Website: bh-photo
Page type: payment
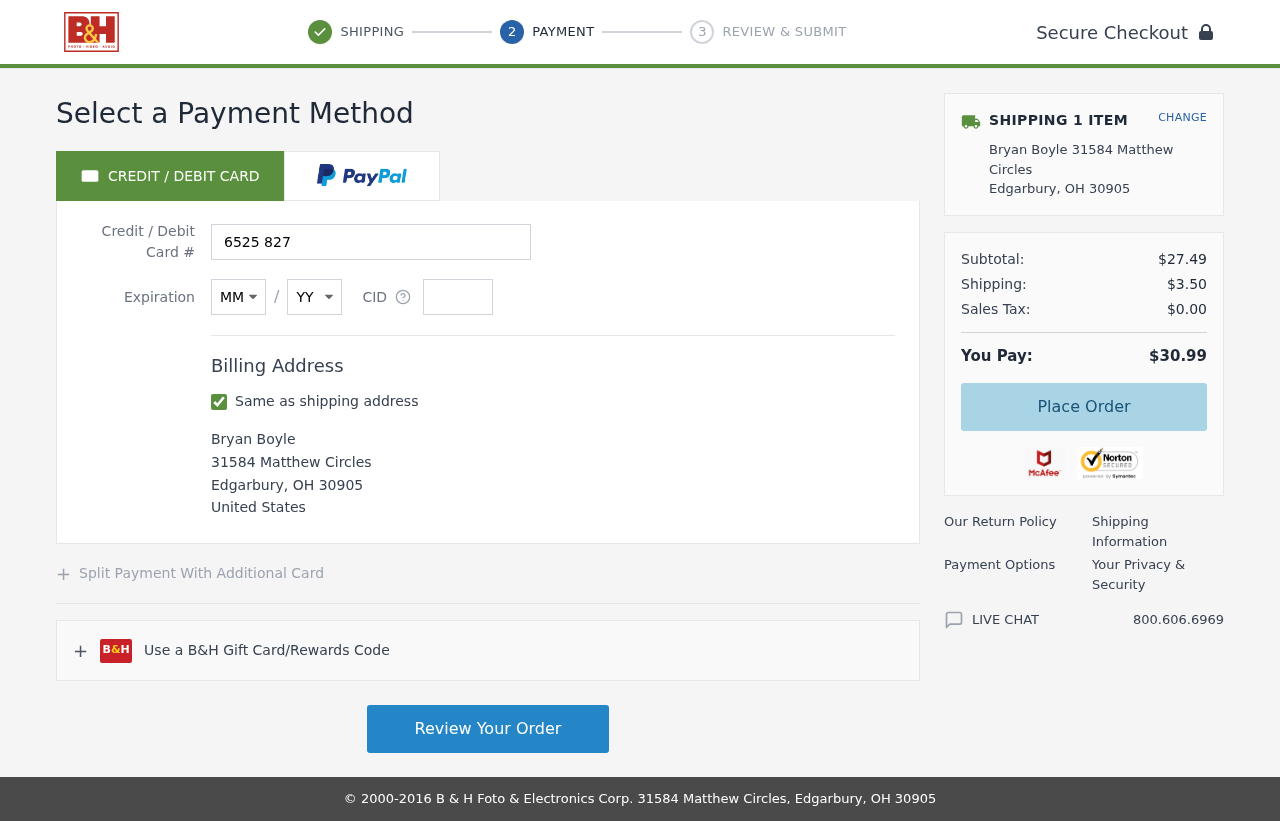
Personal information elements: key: PII_CARD_CVV
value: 509
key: PII_CARD_EXPIRY_MONTH
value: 10
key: PII_CARD_EXPIRY_YEAR
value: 28
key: PII_CARD_NUMBER
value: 6525 8273 4009 5511
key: PII_CITY
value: Edgarbury
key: PII_COUNTRY
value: United States
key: PII_FULLNAME
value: Bryan Boyle
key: PII_POSTCODE
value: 30905
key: PII_STATE_ABBR
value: OH
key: PII_STREET
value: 31584 Matthew Circles
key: PII_FULLNAME2
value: Bryan Boyle
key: PII_STREET2
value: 31584 Matthew Circles
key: PII_CITY2
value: Edgarbury
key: PII_STATE_ABBR2
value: OH
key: PII_POSTCODE2
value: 30905
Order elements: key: ORDER_NUM_ITEMS
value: SHIPPING 1 ITEM
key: ORDER_SUBTOTAL
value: $27.49
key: ORDER_SHIPPING_COST
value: $3.50
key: ORDER_TAX
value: $0.00
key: ORDER_TOTAL
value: $30.99